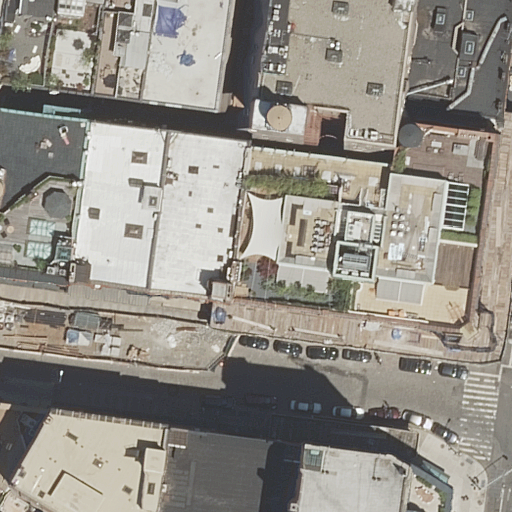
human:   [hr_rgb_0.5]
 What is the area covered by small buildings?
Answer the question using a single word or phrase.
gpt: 323m2

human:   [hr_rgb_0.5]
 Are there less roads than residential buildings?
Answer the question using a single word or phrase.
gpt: yes

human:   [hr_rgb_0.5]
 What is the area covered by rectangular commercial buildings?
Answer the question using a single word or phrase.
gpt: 0m2

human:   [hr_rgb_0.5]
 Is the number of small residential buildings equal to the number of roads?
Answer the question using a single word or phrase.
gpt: no

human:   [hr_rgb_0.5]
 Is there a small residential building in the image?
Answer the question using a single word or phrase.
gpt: yes

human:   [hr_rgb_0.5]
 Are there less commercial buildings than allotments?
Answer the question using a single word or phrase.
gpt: no

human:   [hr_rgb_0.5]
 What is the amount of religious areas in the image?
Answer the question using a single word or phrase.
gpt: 0

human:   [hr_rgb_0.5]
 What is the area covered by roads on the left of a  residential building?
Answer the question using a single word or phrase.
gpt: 0m2

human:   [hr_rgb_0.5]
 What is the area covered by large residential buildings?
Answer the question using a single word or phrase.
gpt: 3305m2

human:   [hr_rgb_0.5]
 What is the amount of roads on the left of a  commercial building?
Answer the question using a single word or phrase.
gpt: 0

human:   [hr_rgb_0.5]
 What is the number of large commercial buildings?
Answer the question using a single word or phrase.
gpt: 0

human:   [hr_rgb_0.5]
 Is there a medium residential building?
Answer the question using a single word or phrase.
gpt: yes

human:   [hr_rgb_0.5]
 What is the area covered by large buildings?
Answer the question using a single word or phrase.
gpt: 3305m2

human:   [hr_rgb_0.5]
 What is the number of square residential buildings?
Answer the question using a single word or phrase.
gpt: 0

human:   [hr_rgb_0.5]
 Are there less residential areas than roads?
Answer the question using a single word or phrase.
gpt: yes

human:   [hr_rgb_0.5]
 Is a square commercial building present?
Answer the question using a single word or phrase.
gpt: no

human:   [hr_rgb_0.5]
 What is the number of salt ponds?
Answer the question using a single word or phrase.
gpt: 0

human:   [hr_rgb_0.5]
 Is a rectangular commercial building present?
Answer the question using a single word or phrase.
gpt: no

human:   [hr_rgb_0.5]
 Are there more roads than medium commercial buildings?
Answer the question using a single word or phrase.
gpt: yes

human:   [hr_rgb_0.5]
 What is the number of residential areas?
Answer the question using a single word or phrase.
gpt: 0

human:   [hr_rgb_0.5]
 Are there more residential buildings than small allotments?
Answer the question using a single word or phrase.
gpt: yes

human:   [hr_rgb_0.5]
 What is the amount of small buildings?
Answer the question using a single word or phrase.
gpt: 6

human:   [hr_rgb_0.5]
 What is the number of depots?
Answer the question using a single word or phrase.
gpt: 0

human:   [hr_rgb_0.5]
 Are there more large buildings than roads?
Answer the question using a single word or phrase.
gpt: yes

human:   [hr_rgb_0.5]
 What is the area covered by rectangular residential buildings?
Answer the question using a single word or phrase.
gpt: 3716m2

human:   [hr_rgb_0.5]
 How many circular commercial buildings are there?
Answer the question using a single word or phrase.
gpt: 0

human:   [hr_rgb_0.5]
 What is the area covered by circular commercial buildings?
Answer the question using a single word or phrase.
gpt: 0m2

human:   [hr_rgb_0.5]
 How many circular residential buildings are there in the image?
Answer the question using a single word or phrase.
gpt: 0

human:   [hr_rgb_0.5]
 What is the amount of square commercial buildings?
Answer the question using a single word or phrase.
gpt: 0

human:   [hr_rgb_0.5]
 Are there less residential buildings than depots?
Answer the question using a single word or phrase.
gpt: no

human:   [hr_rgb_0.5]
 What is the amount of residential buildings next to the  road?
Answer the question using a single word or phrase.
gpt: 17

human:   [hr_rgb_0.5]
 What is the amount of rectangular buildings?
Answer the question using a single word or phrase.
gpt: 15

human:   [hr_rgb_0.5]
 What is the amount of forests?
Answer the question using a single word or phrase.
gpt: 0

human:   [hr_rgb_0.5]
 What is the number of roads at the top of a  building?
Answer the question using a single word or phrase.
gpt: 1

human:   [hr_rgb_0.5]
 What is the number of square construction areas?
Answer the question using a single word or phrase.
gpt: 0

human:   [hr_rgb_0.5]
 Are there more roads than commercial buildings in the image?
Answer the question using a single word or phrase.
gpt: yes